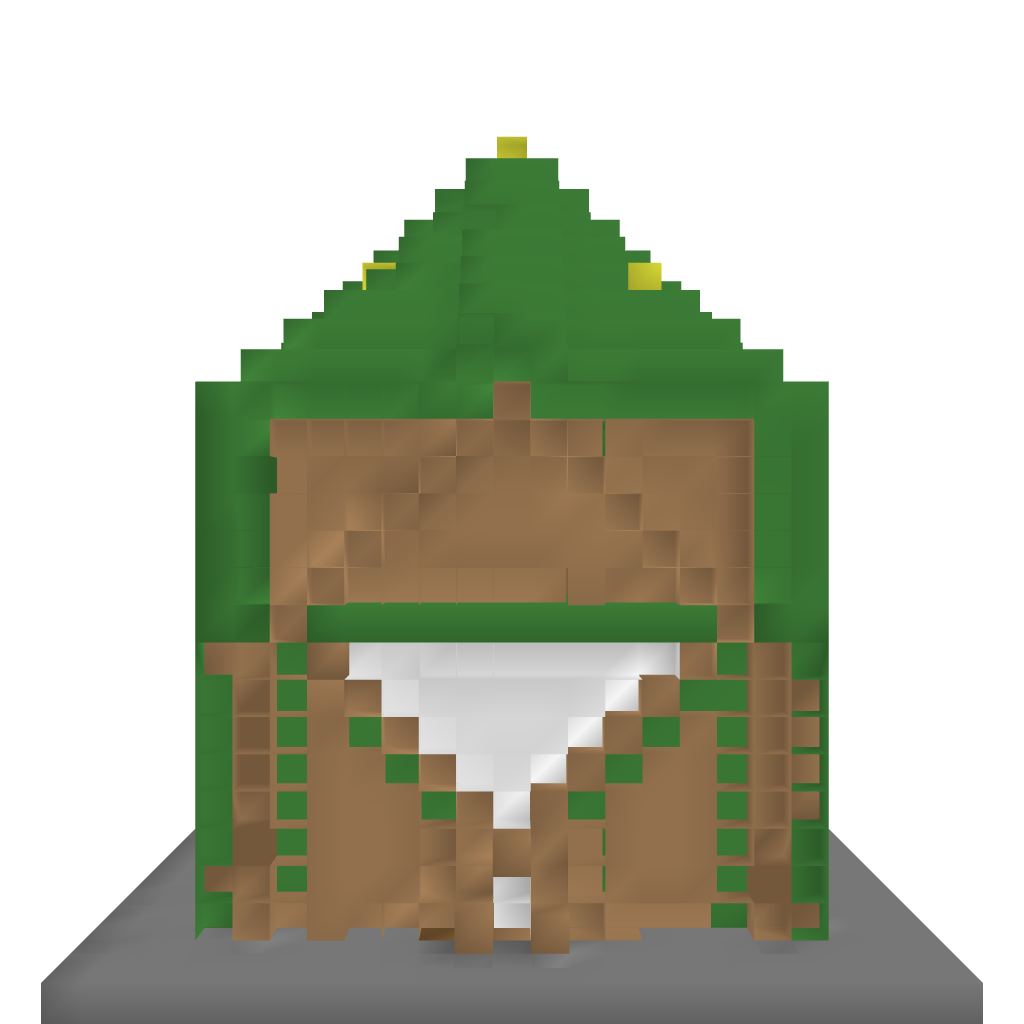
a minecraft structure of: Coco Bean Farm bad low quality